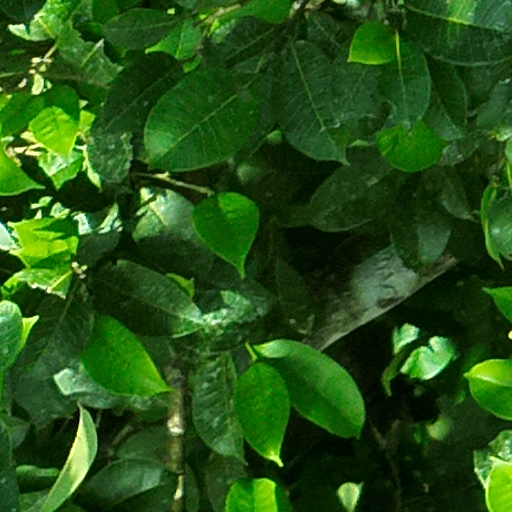
Species: Brosimum alicastrum
GBIF accepted scientific name: Brosimum alicastrum
Crown area (m\u00b2): 167.422